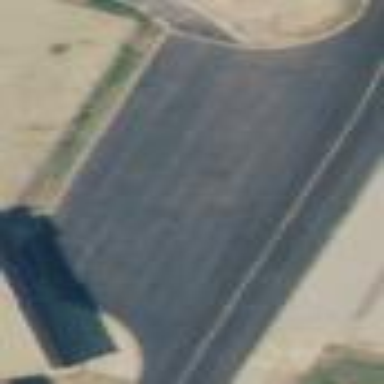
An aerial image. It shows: Apron paved with asphalt at the airport.